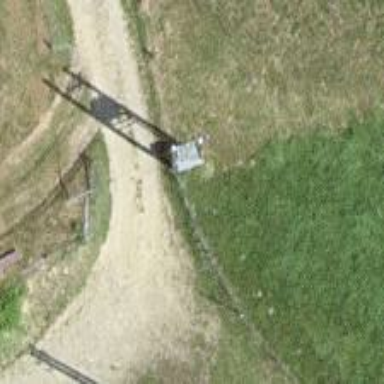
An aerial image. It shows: Distribution transformer on power pole.